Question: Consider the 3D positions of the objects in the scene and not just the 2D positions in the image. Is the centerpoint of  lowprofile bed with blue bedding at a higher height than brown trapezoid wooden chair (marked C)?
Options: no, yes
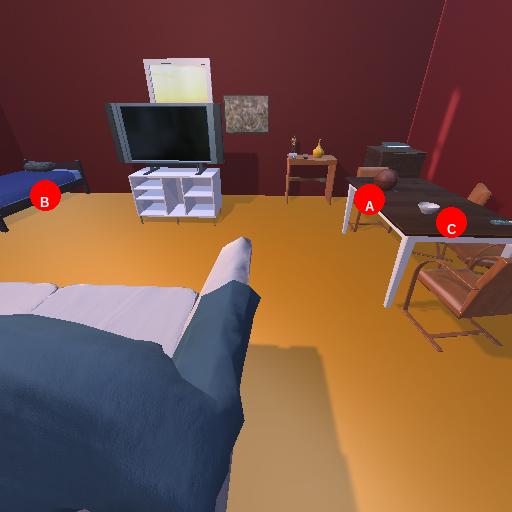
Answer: no